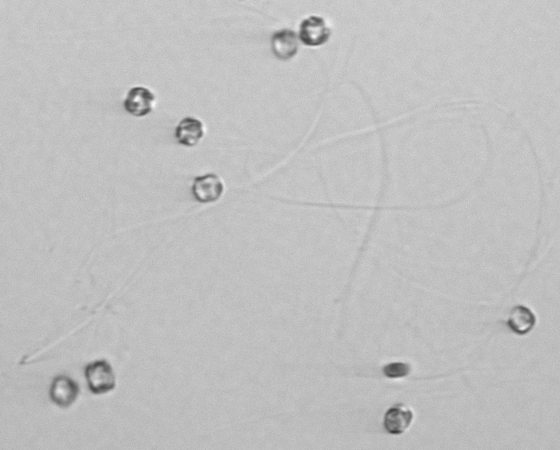
Label: Thalassiosira_sp_aff_mala